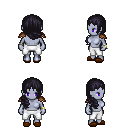
a pixel art fantasy rpg character, female body template, dark elf, purple skin, leather shoulder armor, white pants, raven right-swept hairstyle, bracelets, brown slippers, four views (front, back, left, right), 2x2 character sprite sheet, small pixel art, hard edges, no anti-aliasing